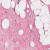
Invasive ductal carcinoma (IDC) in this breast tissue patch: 0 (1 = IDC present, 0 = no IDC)